Question: I am trying to select top max 10 measure in MDX and I get this ,what I have to do to get top 10 max.
'''
With
Set [Top10] AS
(TOPCOUNT({ORDER( ({[Customer].[Customer State]})
,([Measures].[Customers Quantity]),BDESC)},10))
Select
[Measures].[Customers Quantity] on Columns,
{[Top10]} on Rows
From
[DW Brazillian Ecommerce]
'''
and I get this

I know what I did is wrong so what is the accurate query to get top 10 max customer quantity??
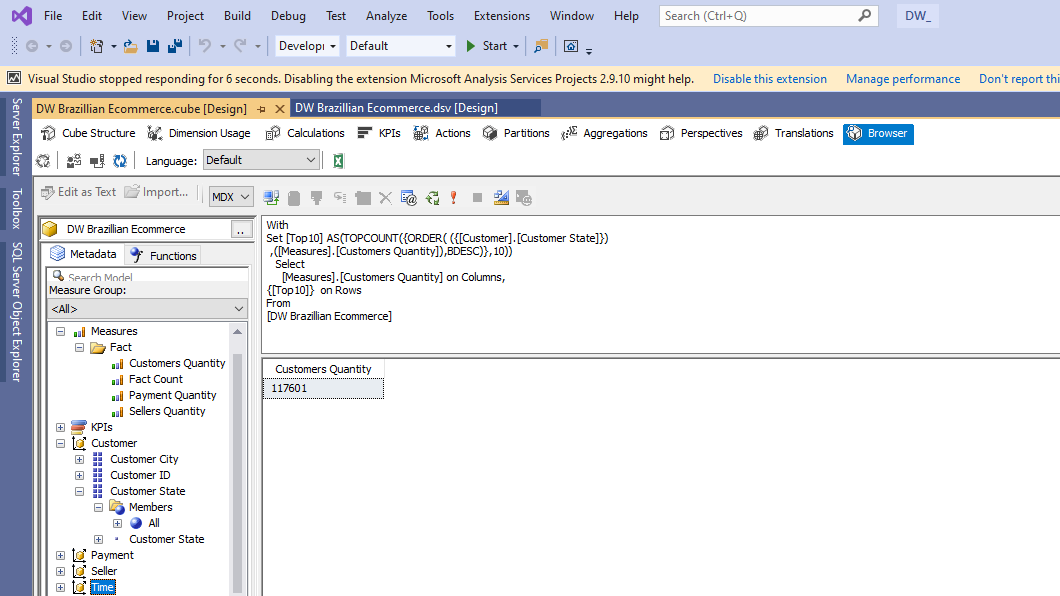
Answer: Change '[Customer].[Customer State]' to '[Customer].[Customer State].[Customer State].Members'. In the current expression you are just ranking the grand total. This change fixes the problem.